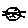
Label: cat